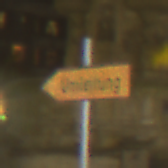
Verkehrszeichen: UmleitungswegweiserLinksweisend
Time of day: Night
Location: Outdoor (Urban)
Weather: Clear
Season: NotSpecified
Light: Artificial